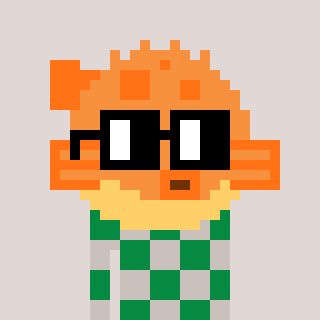
a pixel art character with square black glasses, a pufferfish-shaped head and a foggrey-colored body on a warm background